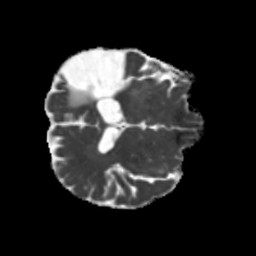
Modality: MD
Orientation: axial
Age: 55
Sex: male
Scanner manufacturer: siemens
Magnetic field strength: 3 T
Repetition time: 5.25 s
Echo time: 0.08 s